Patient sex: M
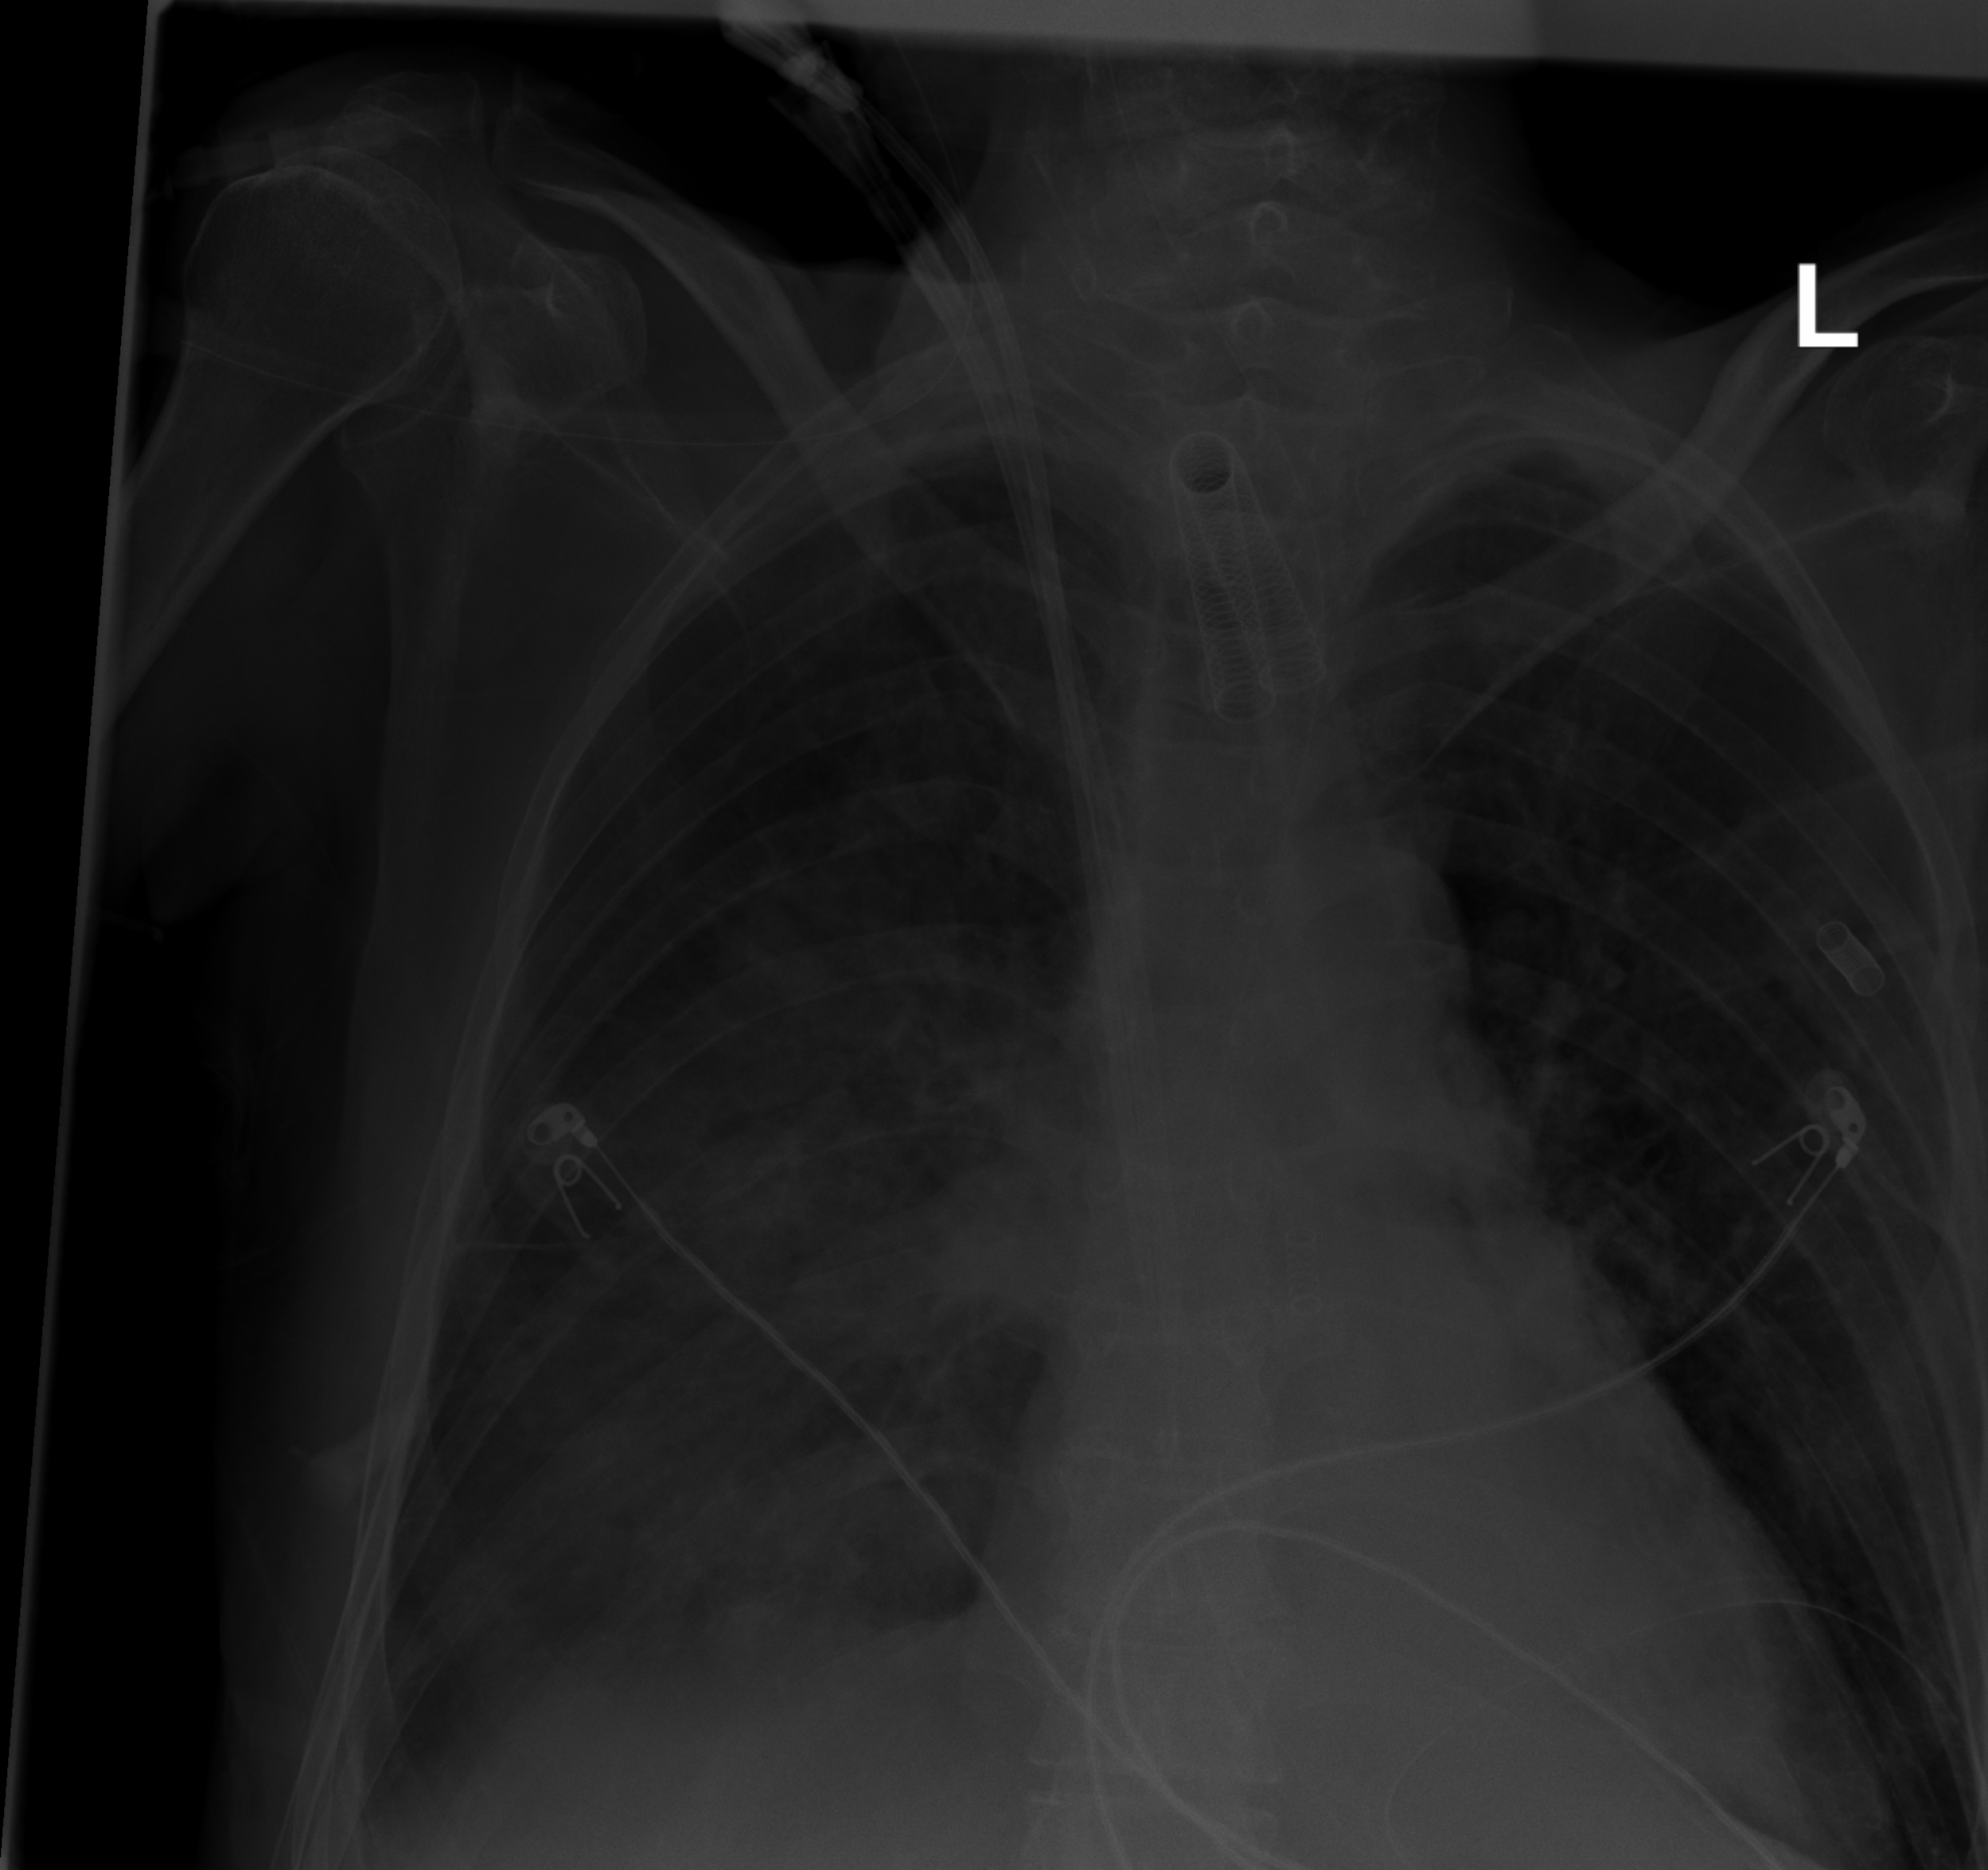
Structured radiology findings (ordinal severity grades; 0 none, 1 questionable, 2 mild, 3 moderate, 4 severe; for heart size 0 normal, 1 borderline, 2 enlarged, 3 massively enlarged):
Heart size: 1
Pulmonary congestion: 0
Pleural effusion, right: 2
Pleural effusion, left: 0
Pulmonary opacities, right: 3
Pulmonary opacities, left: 0
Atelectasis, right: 2
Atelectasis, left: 0